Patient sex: M
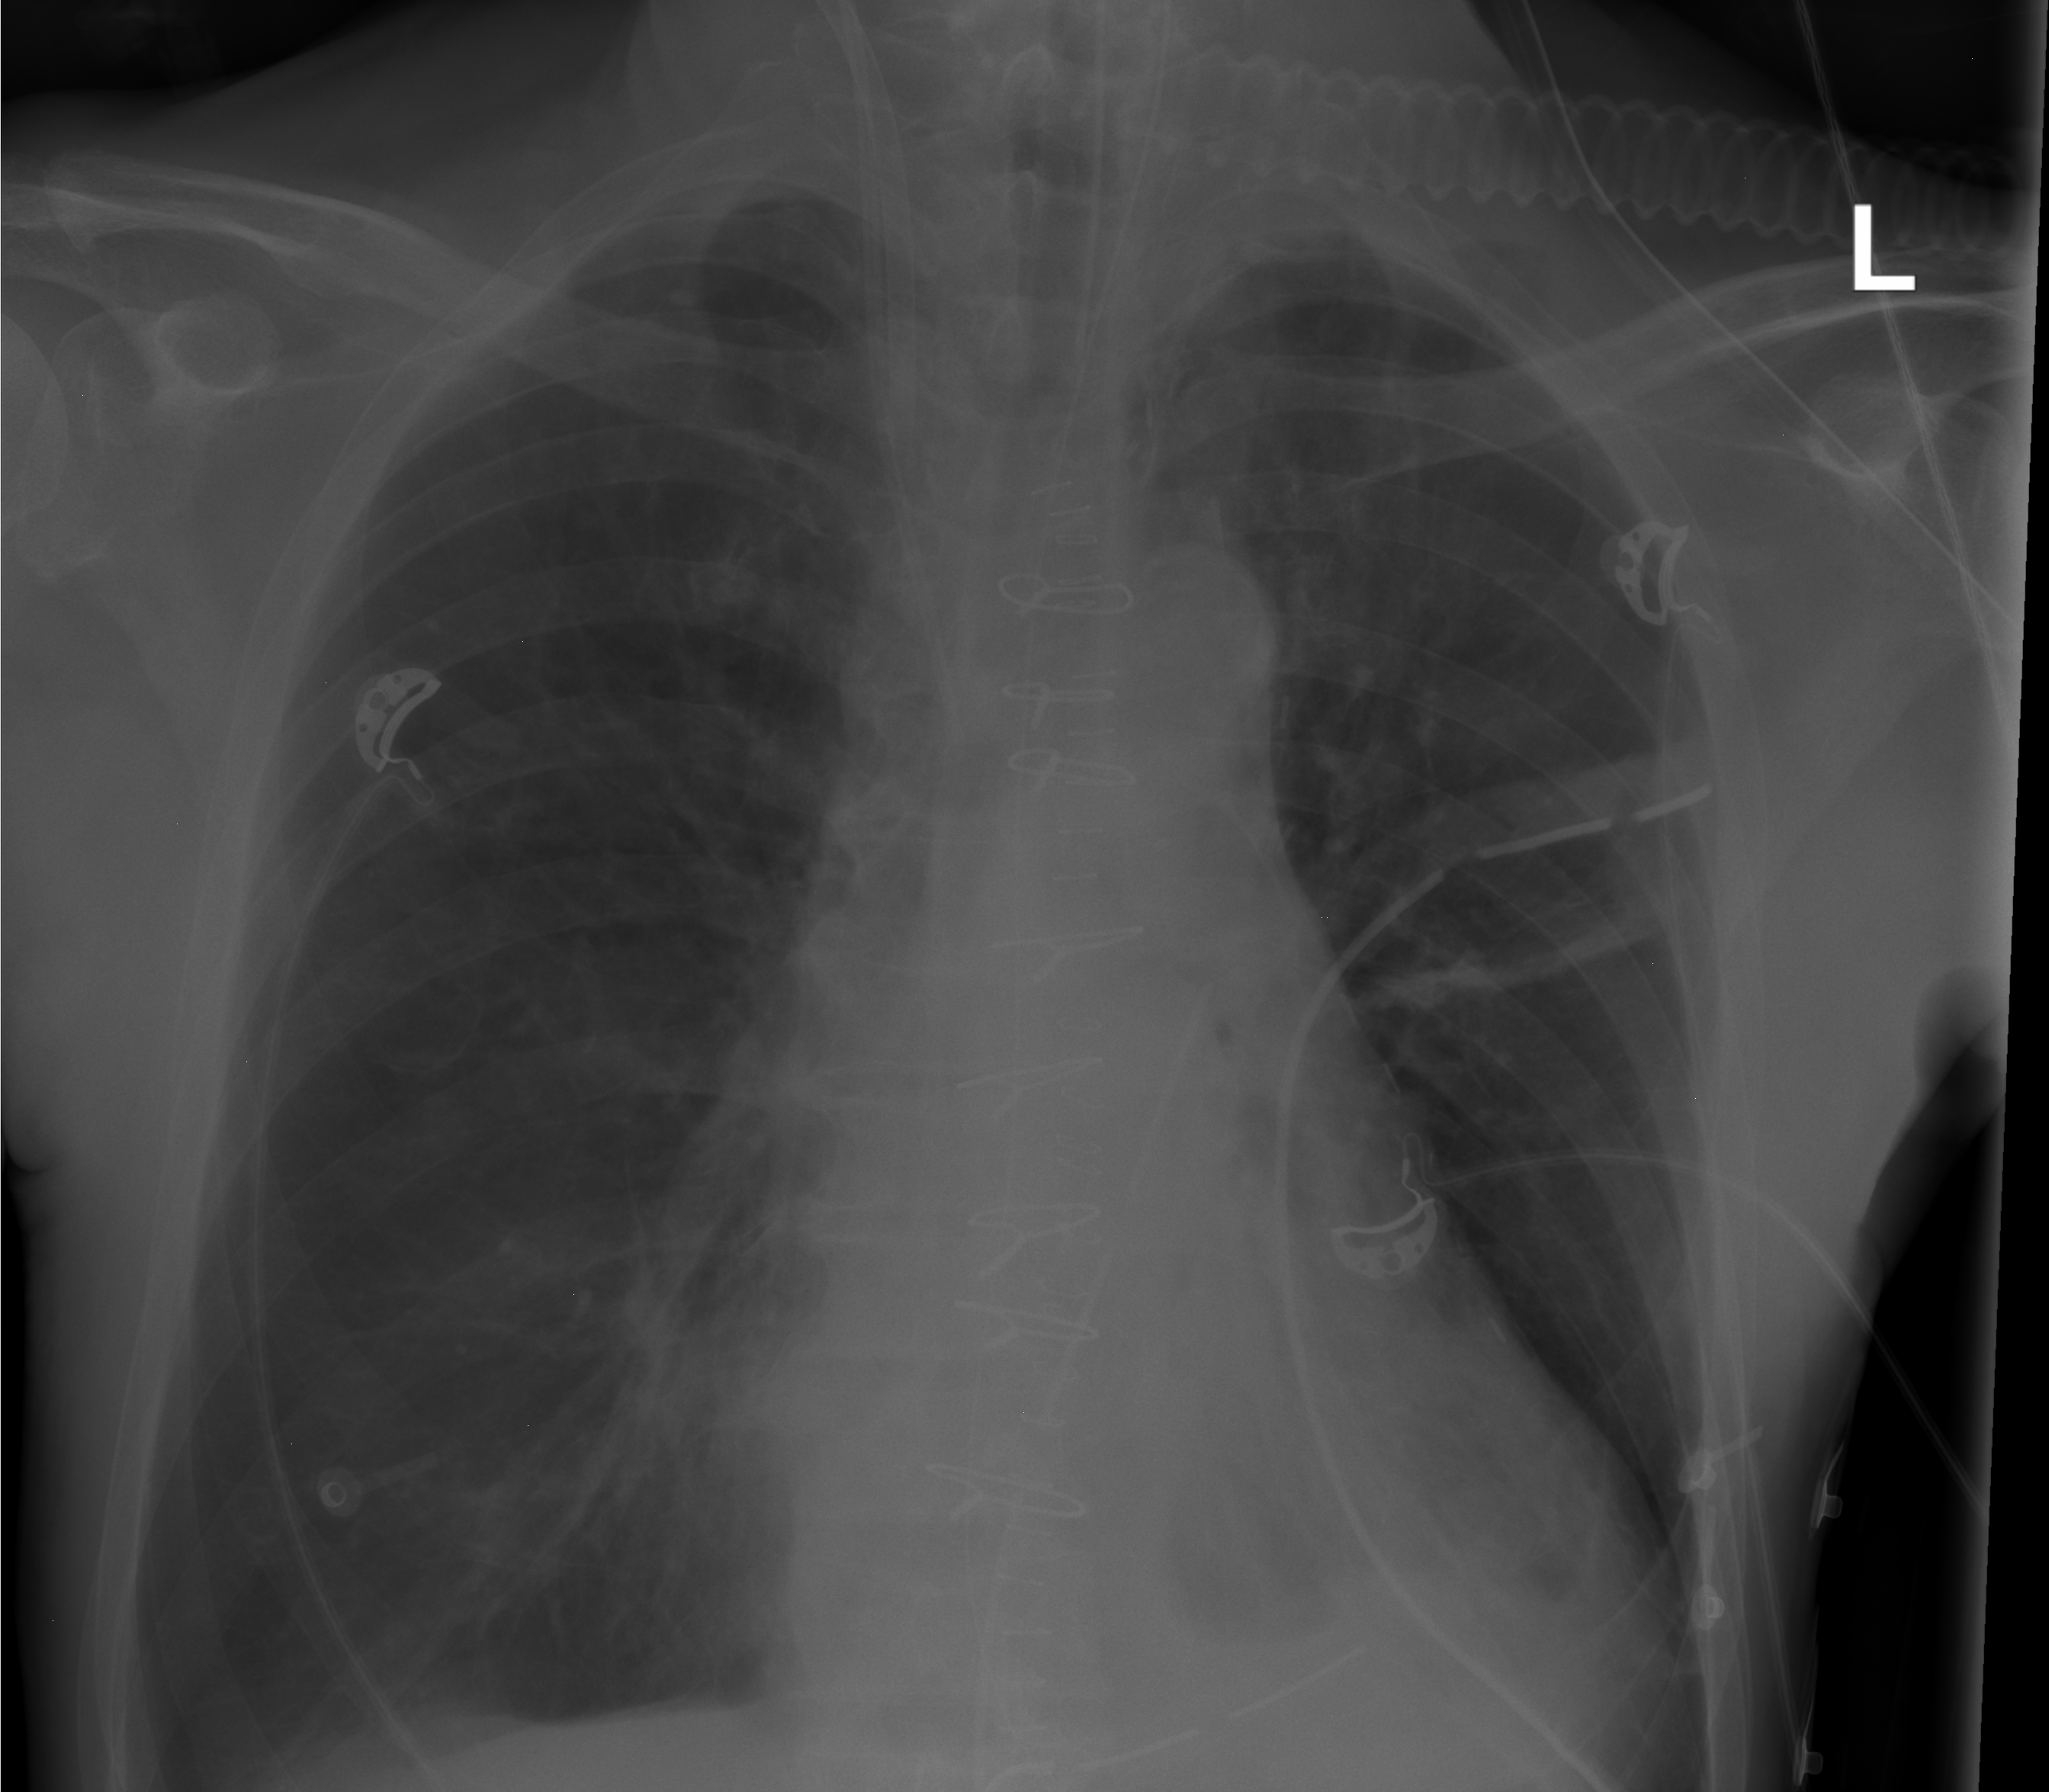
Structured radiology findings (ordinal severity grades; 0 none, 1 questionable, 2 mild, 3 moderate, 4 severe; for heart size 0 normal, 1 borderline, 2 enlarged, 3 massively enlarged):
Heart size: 1
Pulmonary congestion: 0
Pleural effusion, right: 1
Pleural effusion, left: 0
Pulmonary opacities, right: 1
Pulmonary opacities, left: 0
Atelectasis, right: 0
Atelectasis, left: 2